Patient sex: M
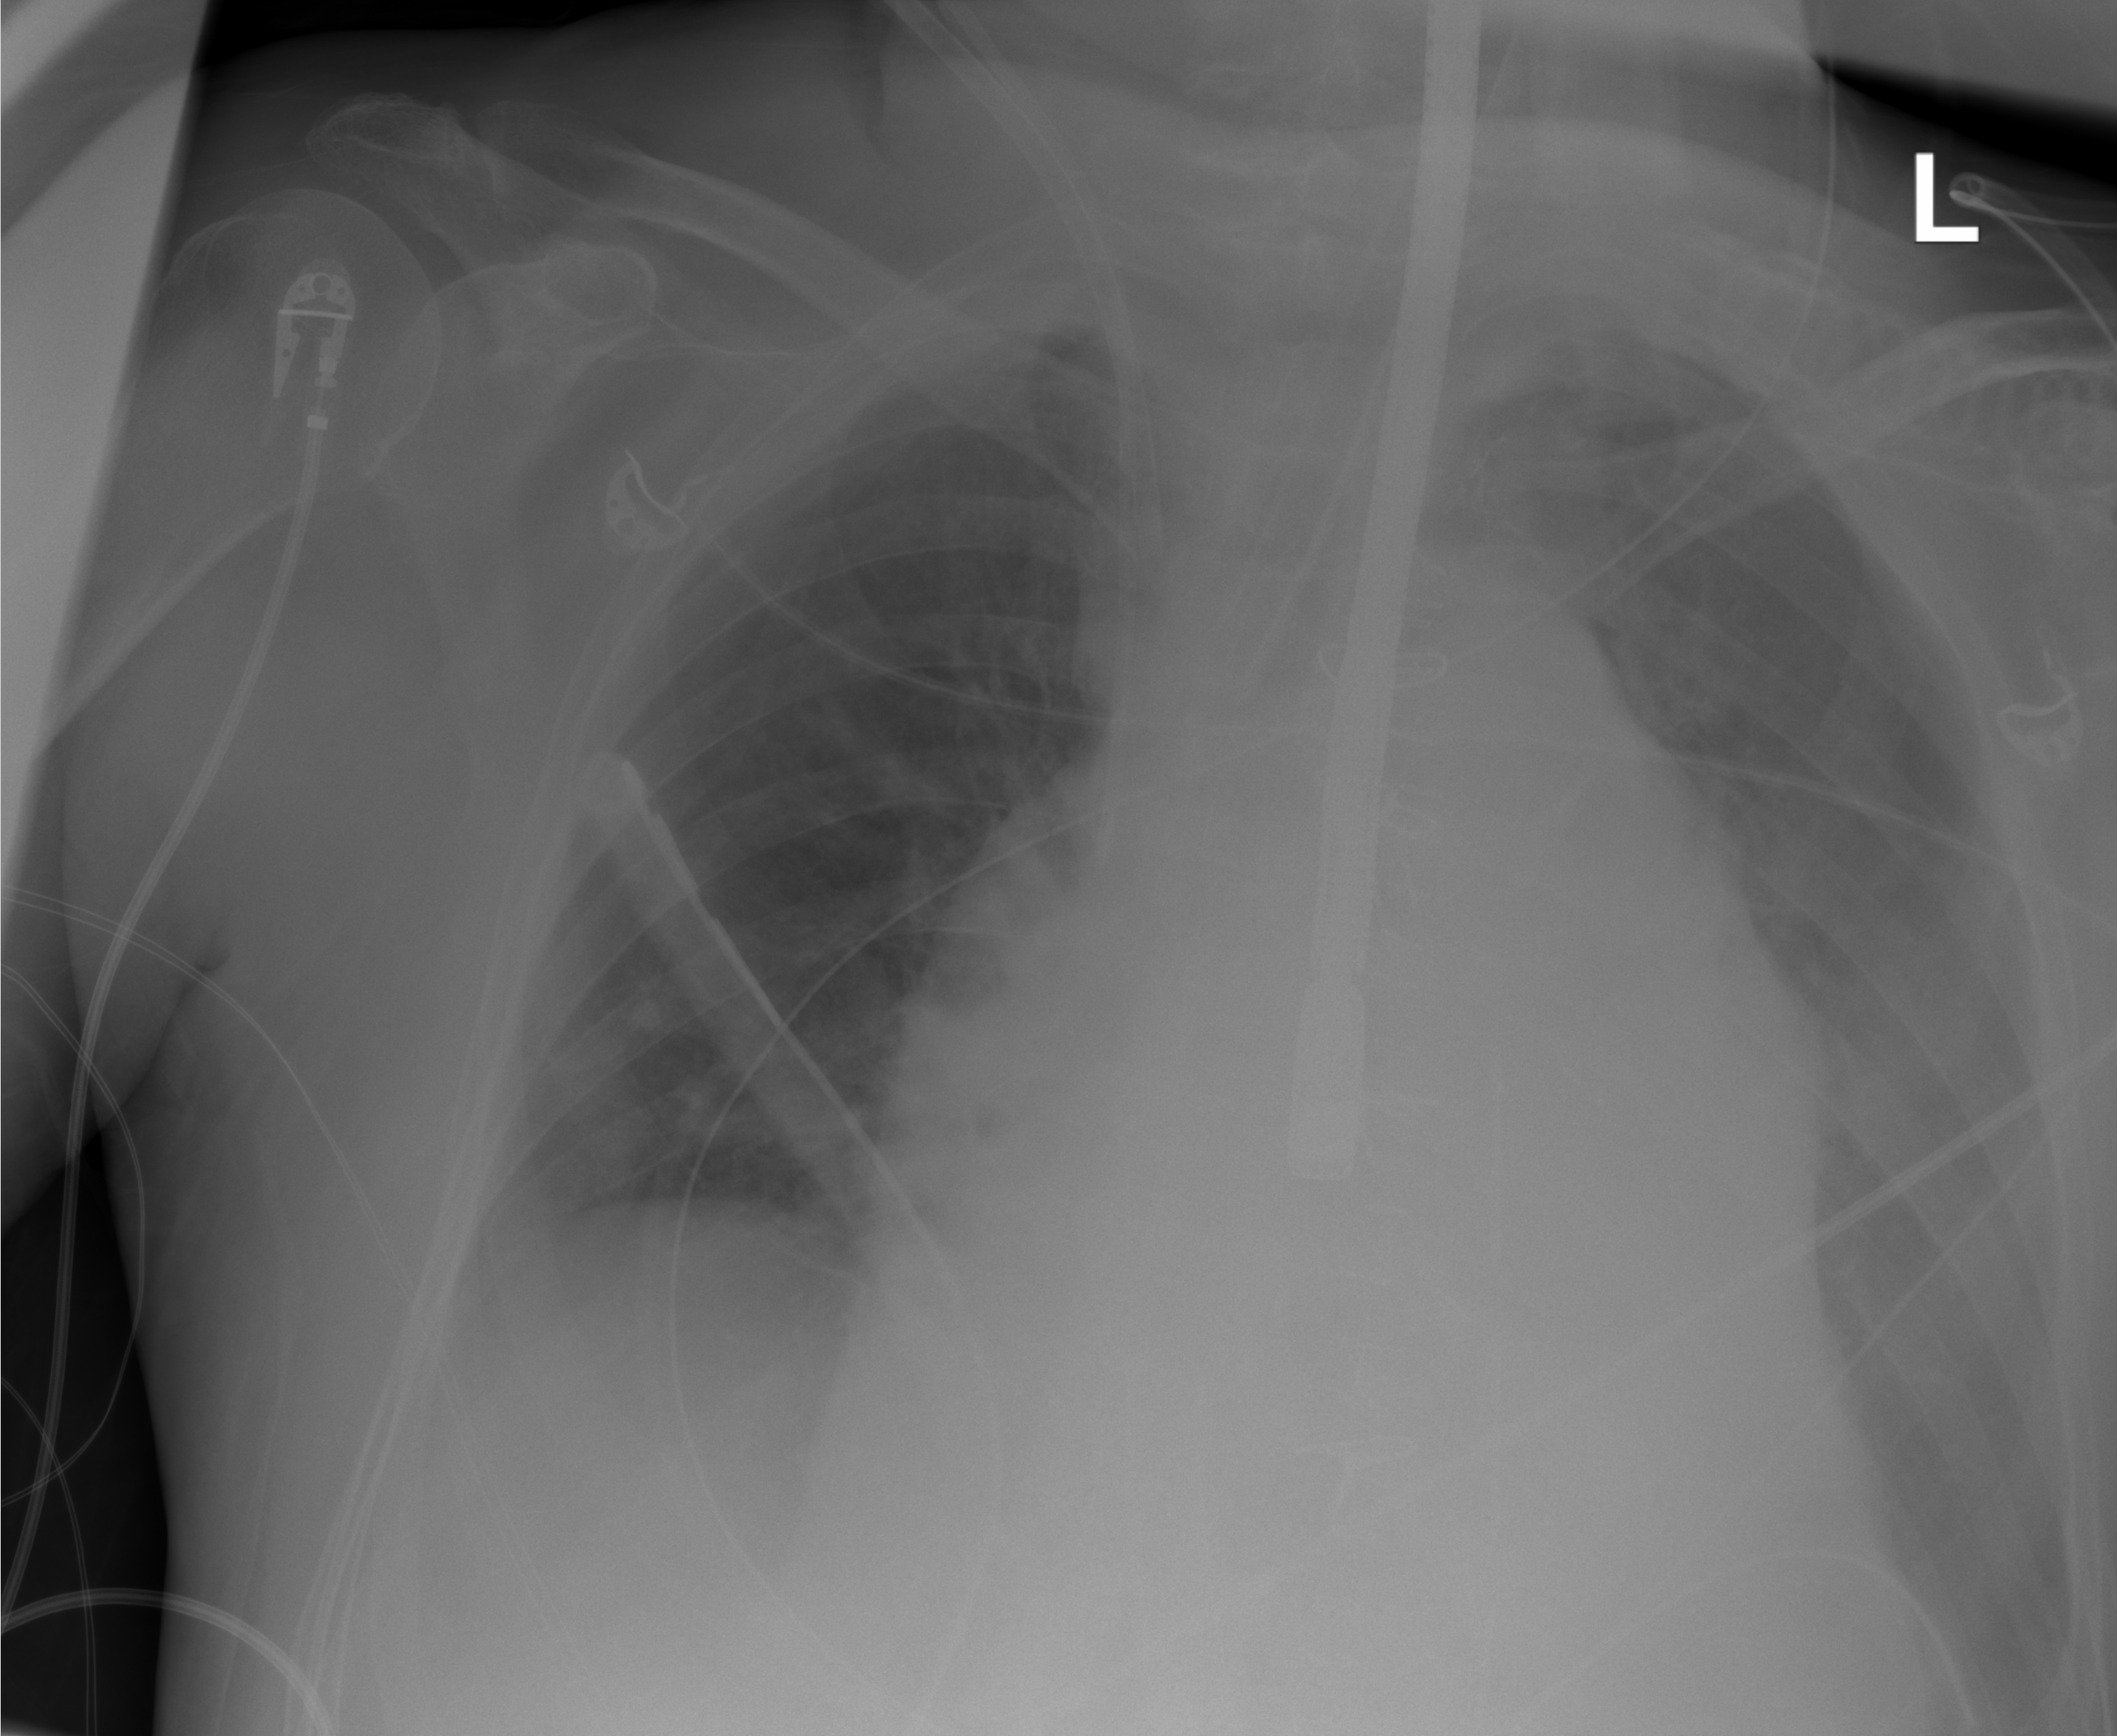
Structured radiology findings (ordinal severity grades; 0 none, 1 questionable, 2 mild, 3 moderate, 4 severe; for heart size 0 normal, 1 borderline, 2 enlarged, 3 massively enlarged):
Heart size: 3
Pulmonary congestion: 1
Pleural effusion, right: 0
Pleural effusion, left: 0
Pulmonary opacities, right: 0
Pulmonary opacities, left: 0
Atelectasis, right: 2
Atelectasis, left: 0